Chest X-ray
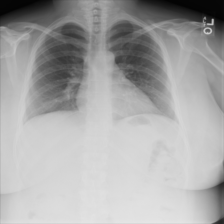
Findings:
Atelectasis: negative
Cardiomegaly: negative
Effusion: negative
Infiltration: negative
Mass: negative
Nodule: negative
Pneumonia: negative
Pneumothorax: negative
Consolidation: negative
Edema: negative
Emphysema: negative
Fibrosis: negative
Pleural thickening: negative
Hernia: negative